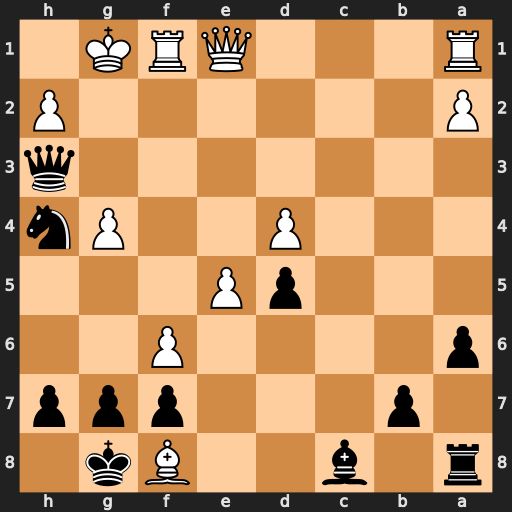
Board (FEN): r1b2Bk1/1p3ppp/p4P2/3pP3/3P2Pn/7q/P6P/R3QRK1
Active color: b
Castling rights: -
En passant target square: -
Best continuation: Qg2#